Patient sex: M
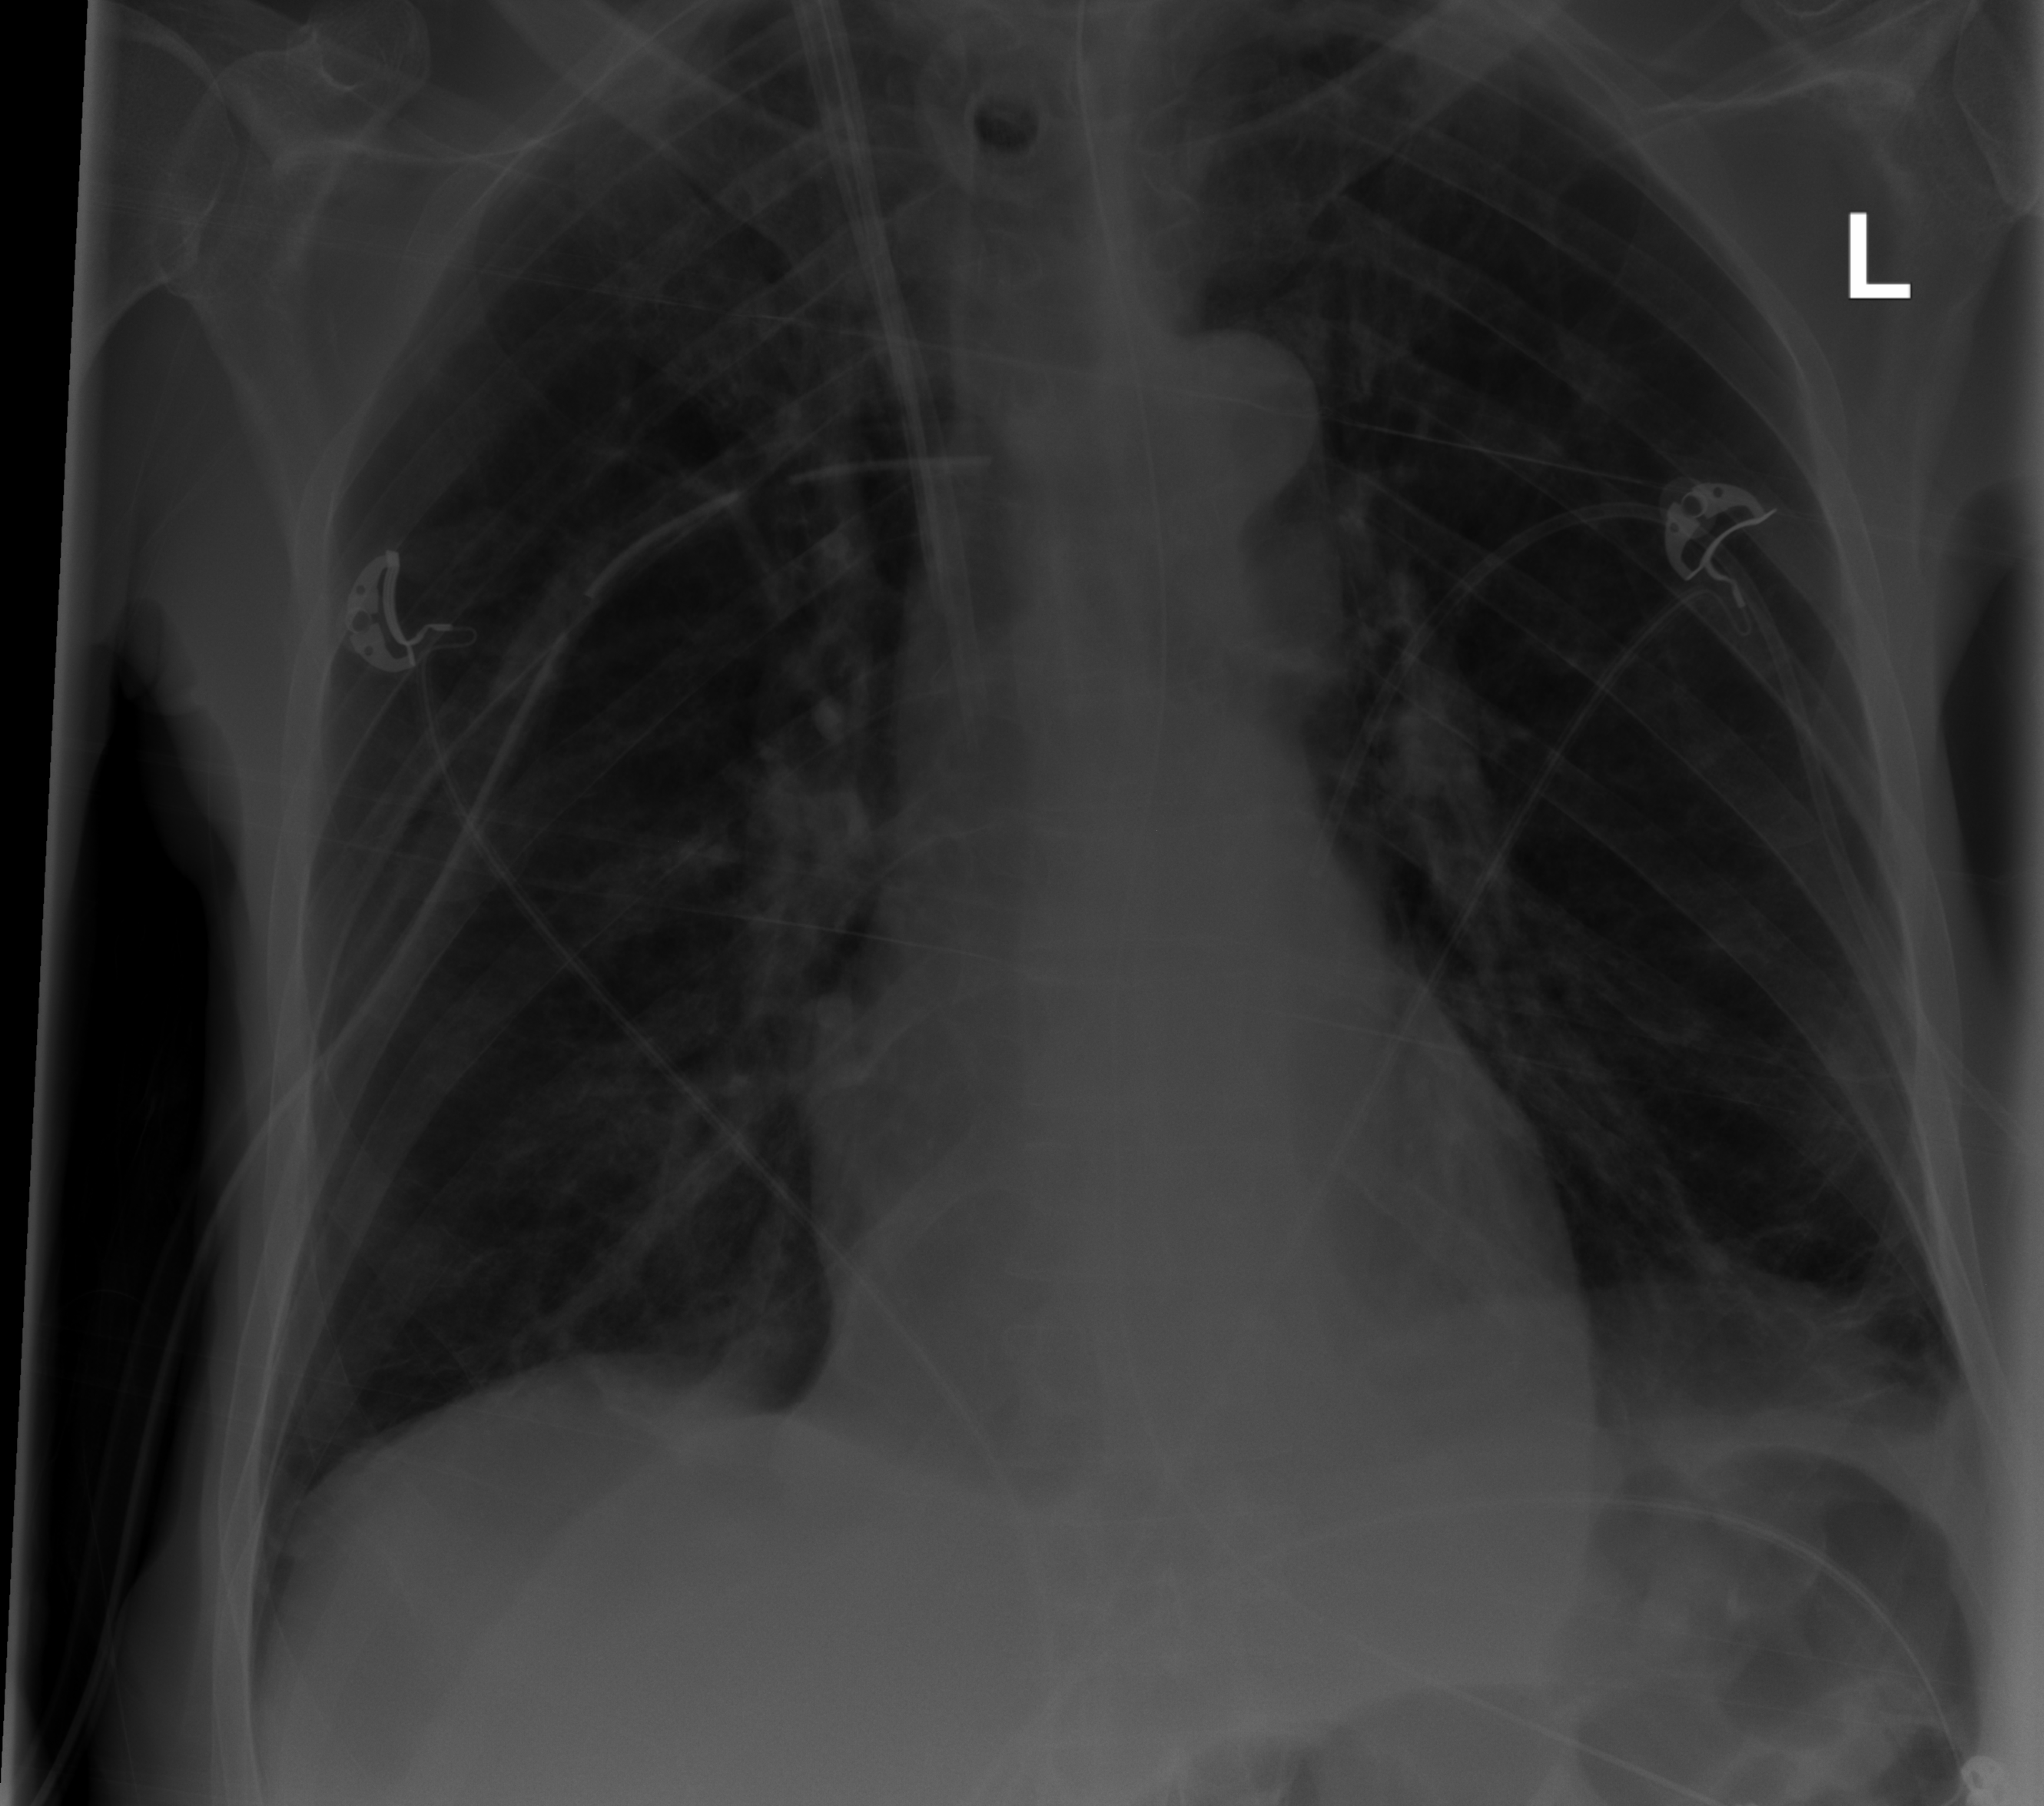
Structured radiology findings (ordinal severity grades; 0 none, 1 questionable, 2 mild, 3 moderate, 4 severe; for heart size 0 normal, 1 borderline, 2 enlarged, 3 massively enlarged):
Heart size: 0
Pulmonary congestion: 0
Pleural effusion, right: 0
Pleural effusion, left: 1
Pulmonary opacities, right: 0
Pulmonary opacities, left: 0
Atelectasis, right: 2
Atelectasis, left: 2